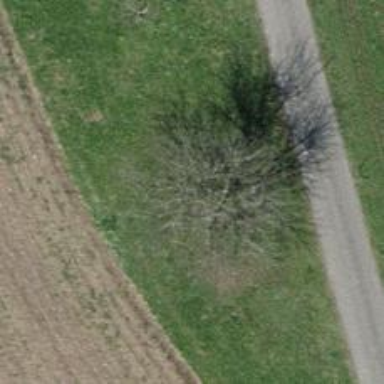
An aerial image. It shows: Urban tree adds touch of nature to the surroundings.